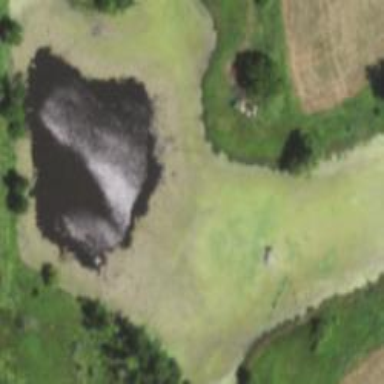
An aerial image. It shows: Peaceful pond surrounded by nature.